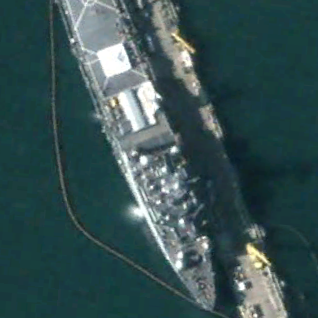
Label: combat